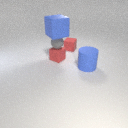
small red rubber cube below large blue rubber cube